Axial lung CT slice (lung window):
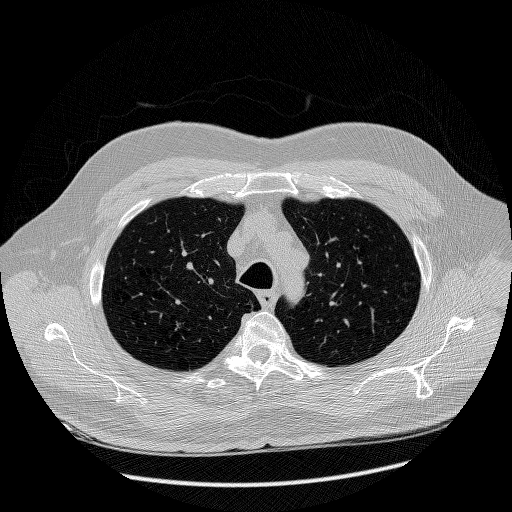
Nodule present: no